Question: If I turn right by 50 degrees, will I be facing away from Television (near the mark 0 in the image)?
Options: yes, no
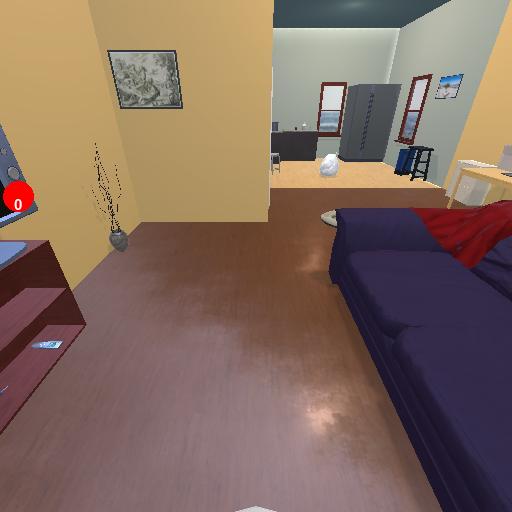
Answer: yes